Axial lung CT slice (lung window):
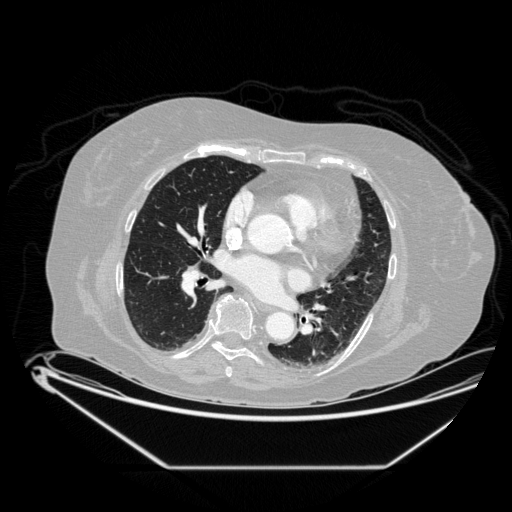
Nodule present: no